Question: My question is how do get a coordinate point intersect of 2 line in draw i.o
I need a function to resolve this problem in javascript (get coordinate of point only)
Example:

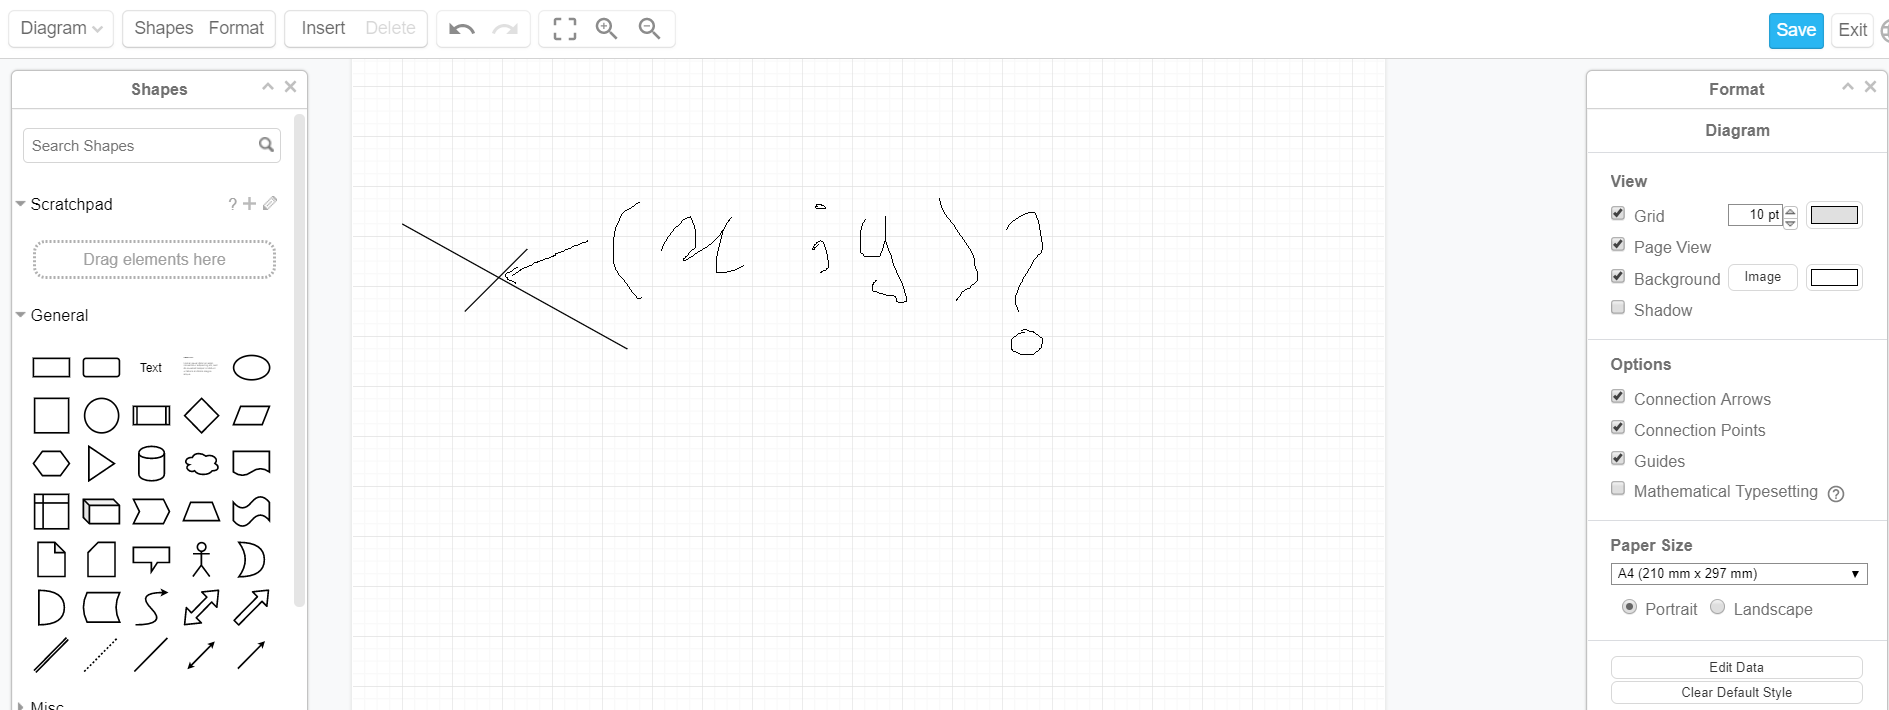
Answer: With the start and end points of both of those lines, you can calculate their slopes. Since you have at least one point you can then compute the slope-intercept form of the lines and set the y's equal to each other to calculate the intersection points' Cartesian coordinates.